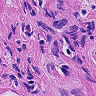
Metastatic tissue present: yes